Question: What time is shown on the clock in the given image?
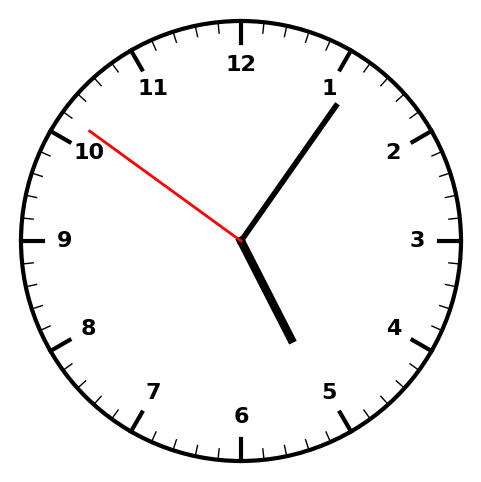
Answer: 05:05:51